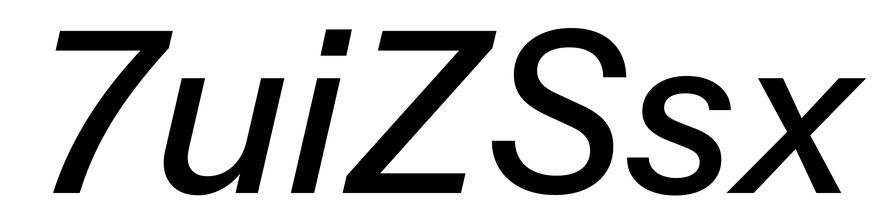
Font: InstrumentSans-Italic_Medium_Italic